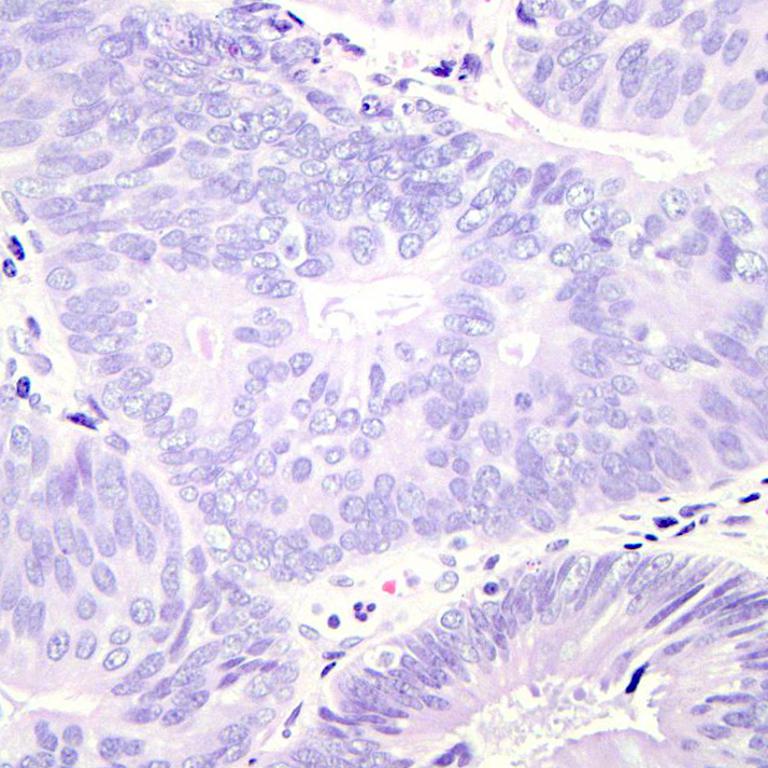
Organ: colon
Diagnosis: adenocarcinomas